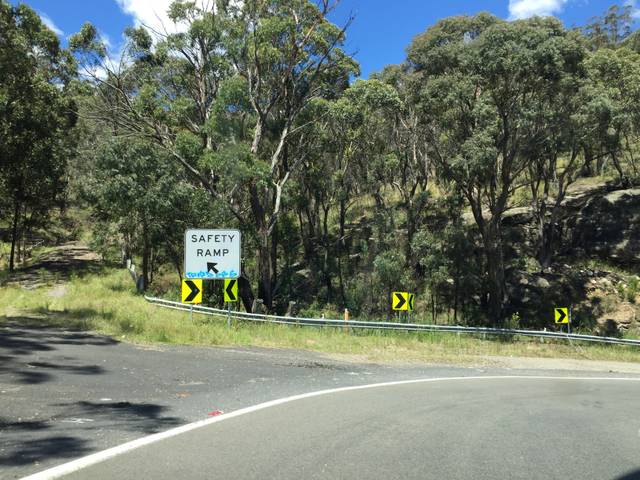
Region: Australia
Coordinates: -33.471, 150.184